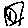
Label: square